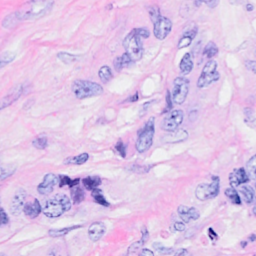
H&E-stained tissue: Breast